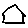
Label: house